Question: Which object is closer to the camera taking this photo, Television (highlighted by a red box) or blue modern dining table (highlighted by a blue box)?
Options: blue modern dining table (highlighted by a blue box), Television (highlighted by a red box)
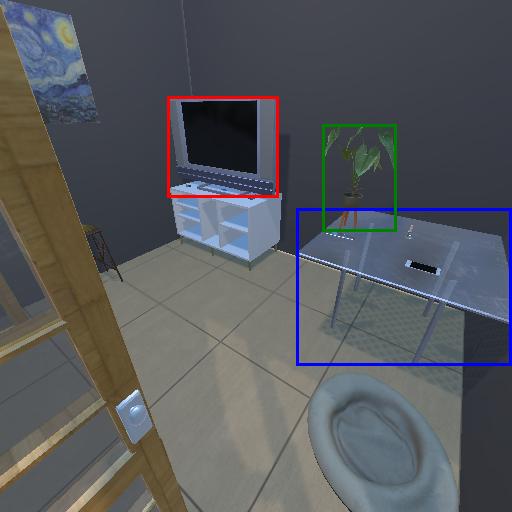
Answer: blue modern dining table (highlighted by a blue box)